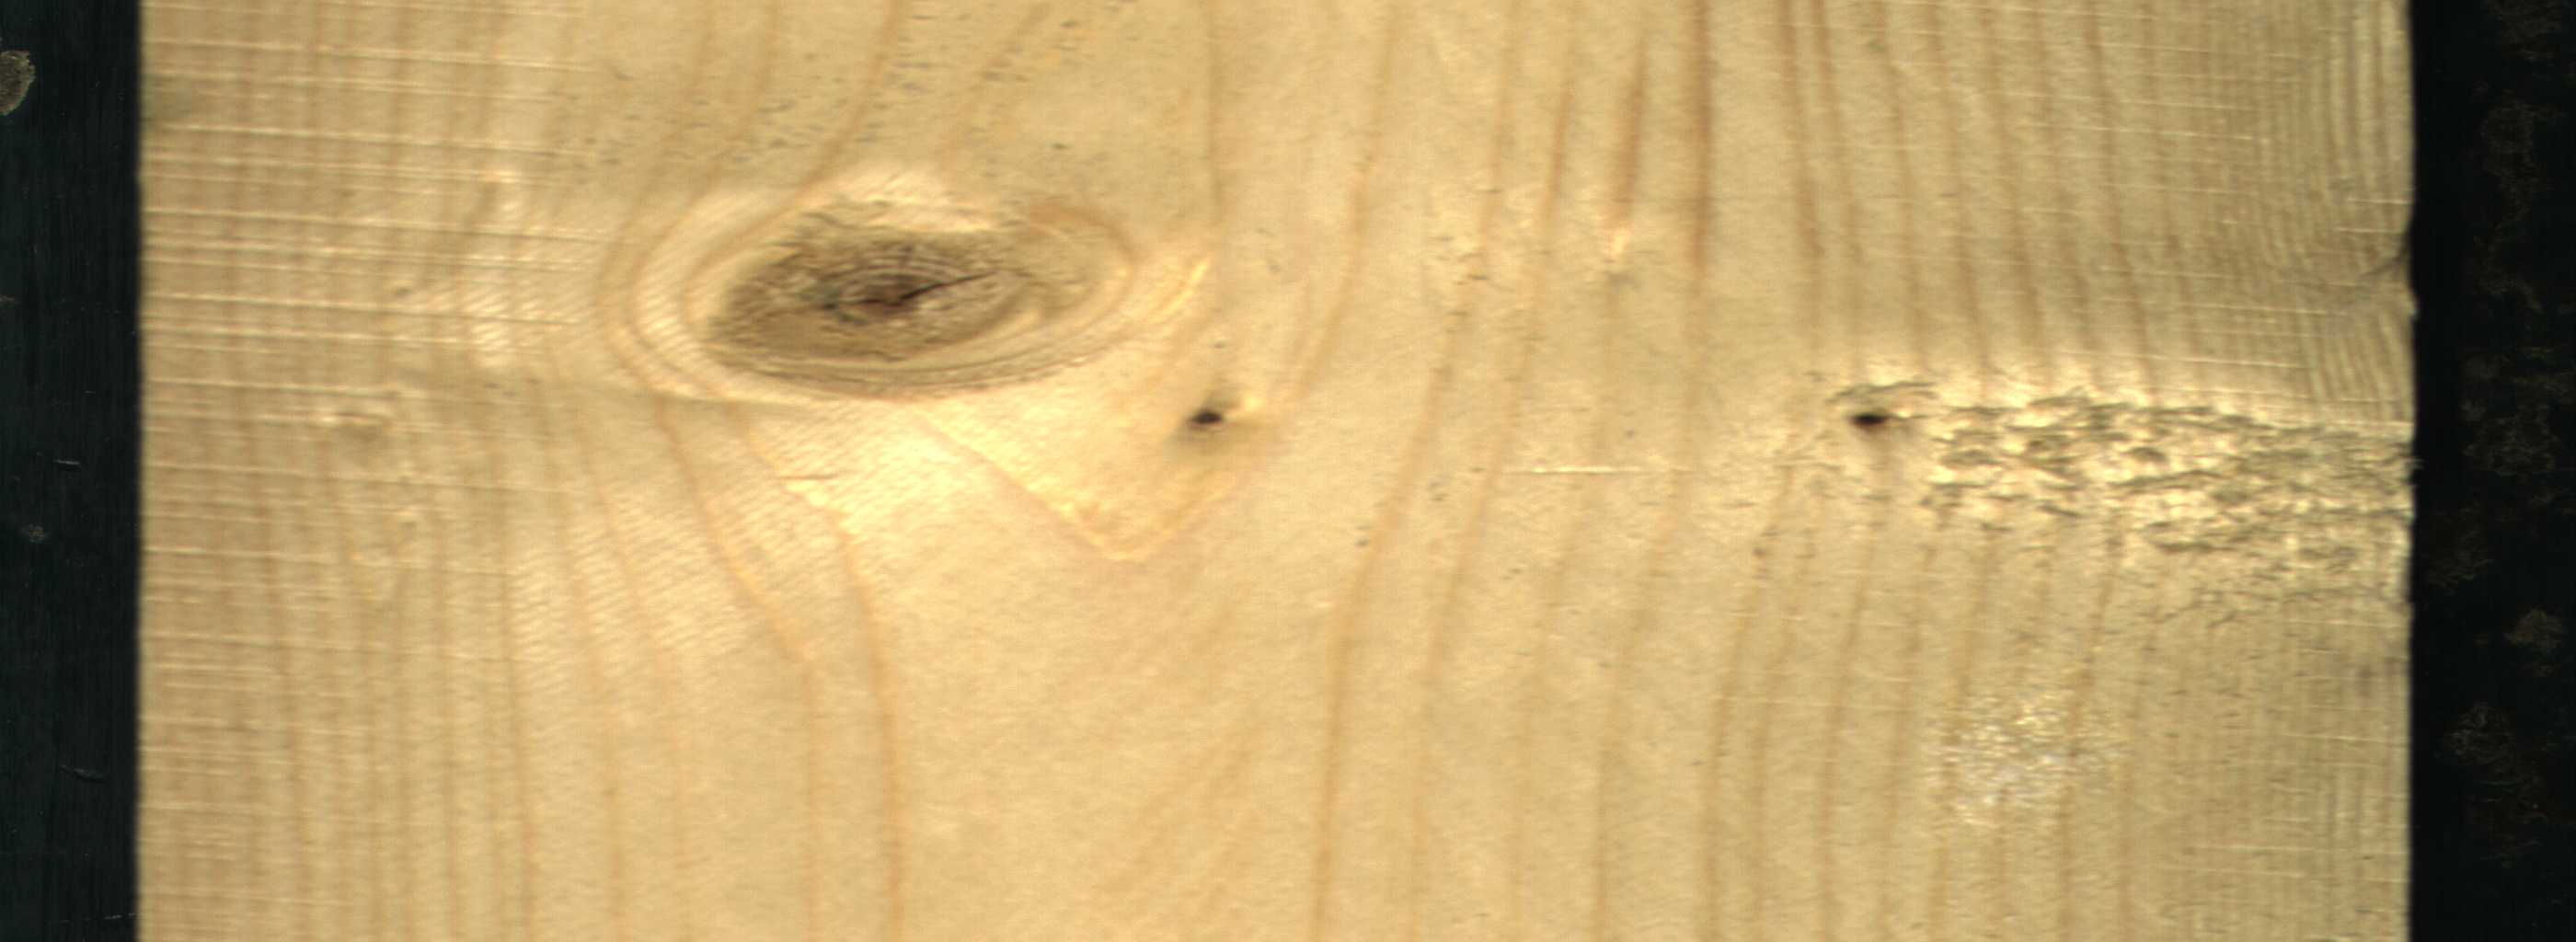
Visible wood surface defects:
knot_with_crack
Dead_Knot
Dead_Knot